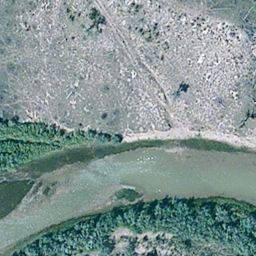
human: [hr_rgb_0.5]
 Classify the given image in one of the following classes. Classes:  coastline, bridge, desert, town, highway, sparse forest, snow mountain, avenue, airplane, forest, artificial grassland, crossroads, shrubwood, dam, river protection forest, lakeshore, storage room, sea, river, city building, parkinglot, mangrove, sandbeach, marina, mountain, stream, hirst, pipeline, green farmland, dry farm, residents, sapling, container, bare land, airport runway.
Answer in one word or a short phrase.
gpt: river